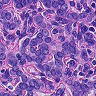
Metastatic tissue present: yes